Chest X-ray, PA view. Patient: 40 years old, sex M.
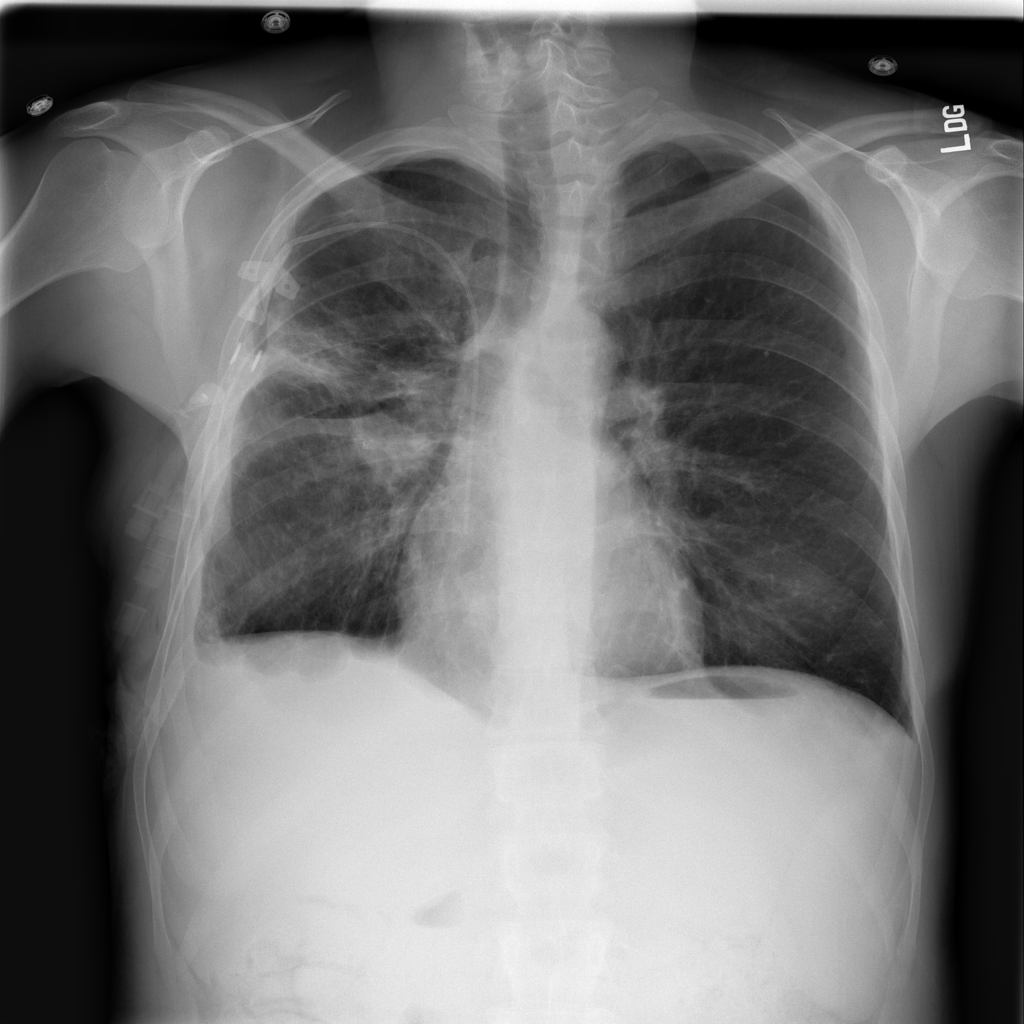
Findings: Effusion